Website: walmart
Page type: account-selection
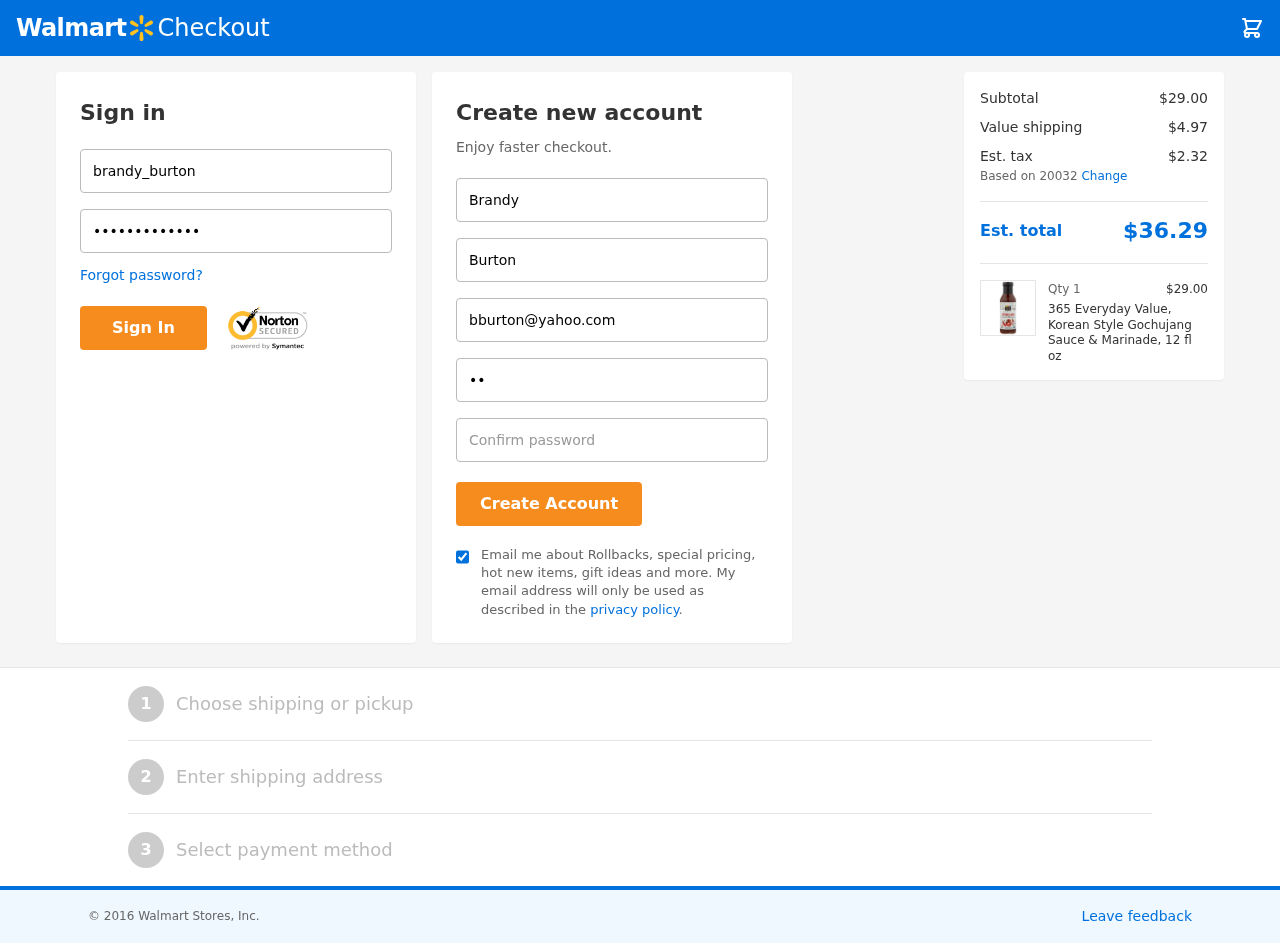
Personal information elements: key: PII_EMAIL
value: bburton@yahoo.com
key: PII_FIRSTNAME
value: Brandy
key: PII_LASTNAME
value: Burton
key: PII_LOGIN_USERNAME
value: brandy_burton
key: PII_POSTCODE
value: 20032
Product elements: key: PRODUCT1_NAME
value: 365 Everyday Value, Korean Style Gochujang Sauce & Marinade, 12 fl oz
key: PRODUCT1_PRICE
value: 29
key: PRODUCT1_QUANTITY
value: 1
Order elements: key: ORDER_SUBTOTAL
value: $29.00
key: ORDER_SHIPPING_COST
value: $4.97
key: ORDER_TAX
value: $2.32
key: ORDER_TOTAL
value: $36.29